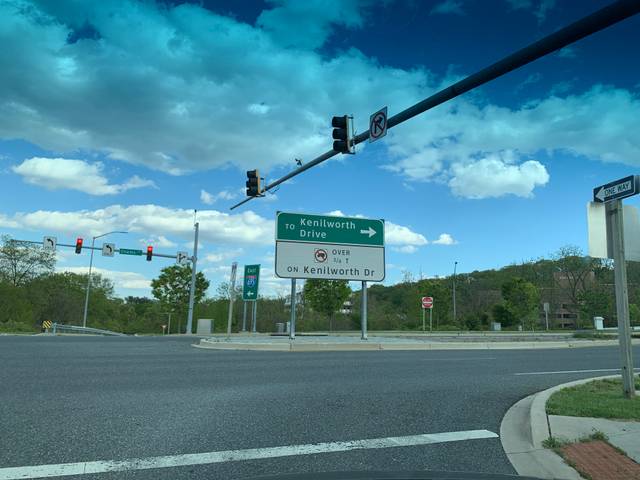
Region: United States
Coordinates: 39.416, -76.63